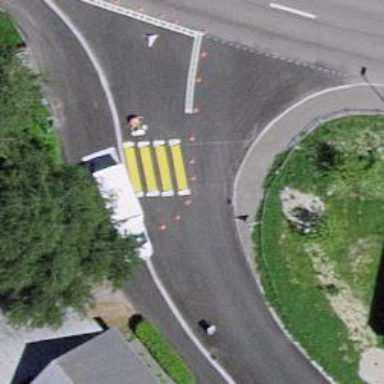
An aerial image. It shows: Uncontrolled road crossing.